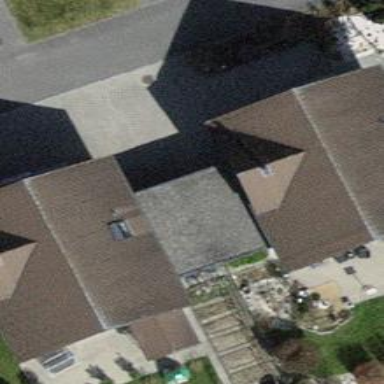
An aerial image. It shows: Building with flat roof.